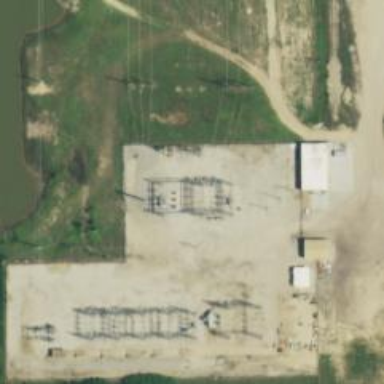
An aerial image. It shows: Switch used for power control.